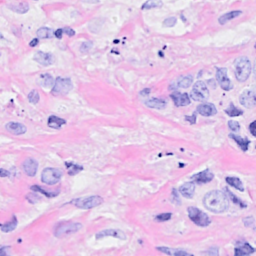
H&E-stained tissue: Breast